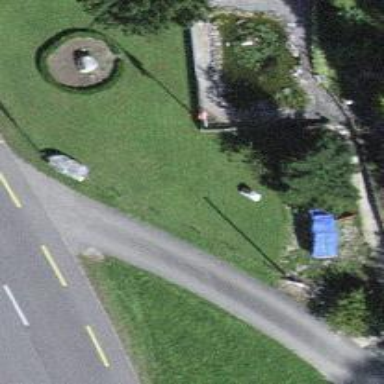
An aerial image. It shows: Hedge barrier.